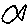
Label: fish